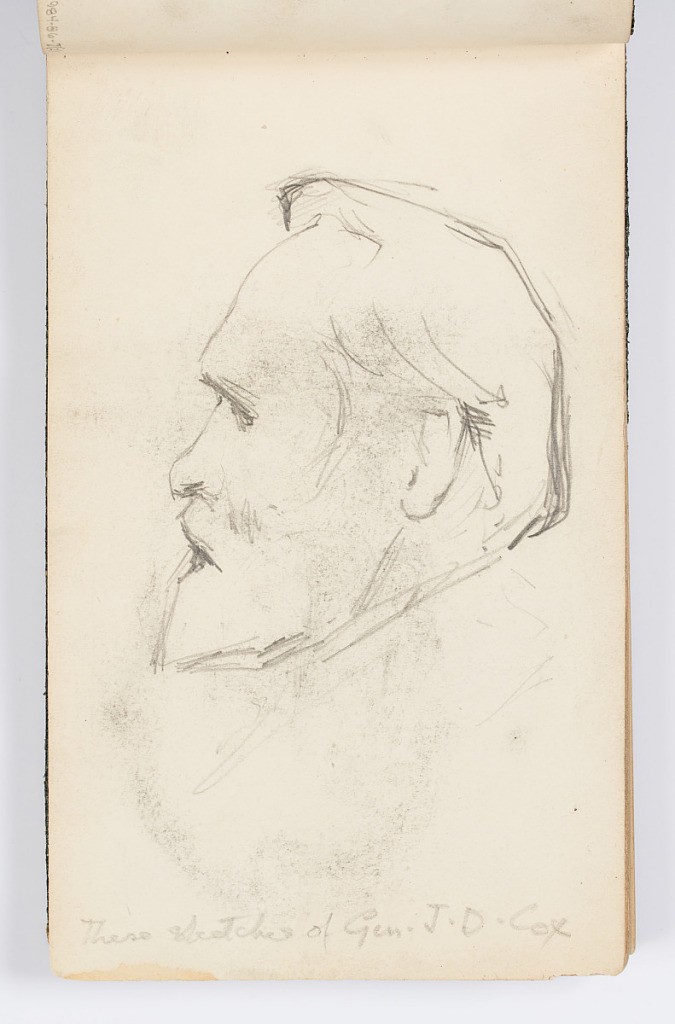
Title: Sketchbook Page: Man with Beard in Profile
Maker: Kenyon Cox, American, 1856–1919
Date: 1883
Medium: Graphite on paper
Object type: Sketchbook folio
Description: Recto: Sketch of head of man with beard, shown in left profile.
Verso: SKetch of seated man, enframed. Smudged, or transfer from opposite page.